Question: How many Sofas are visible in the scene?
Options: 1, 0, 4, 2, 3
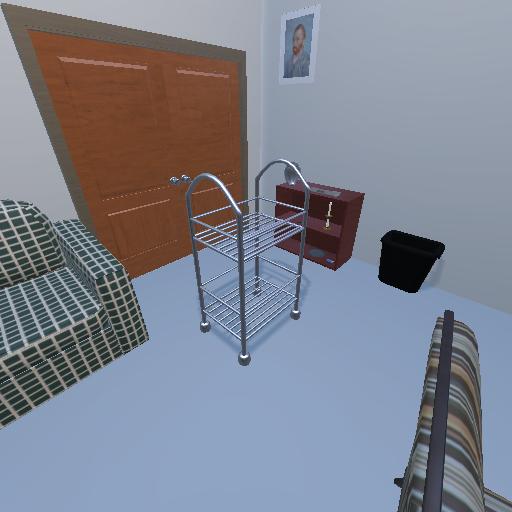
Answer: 1